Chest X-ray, PA view. Patient: 49 years old, sex M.
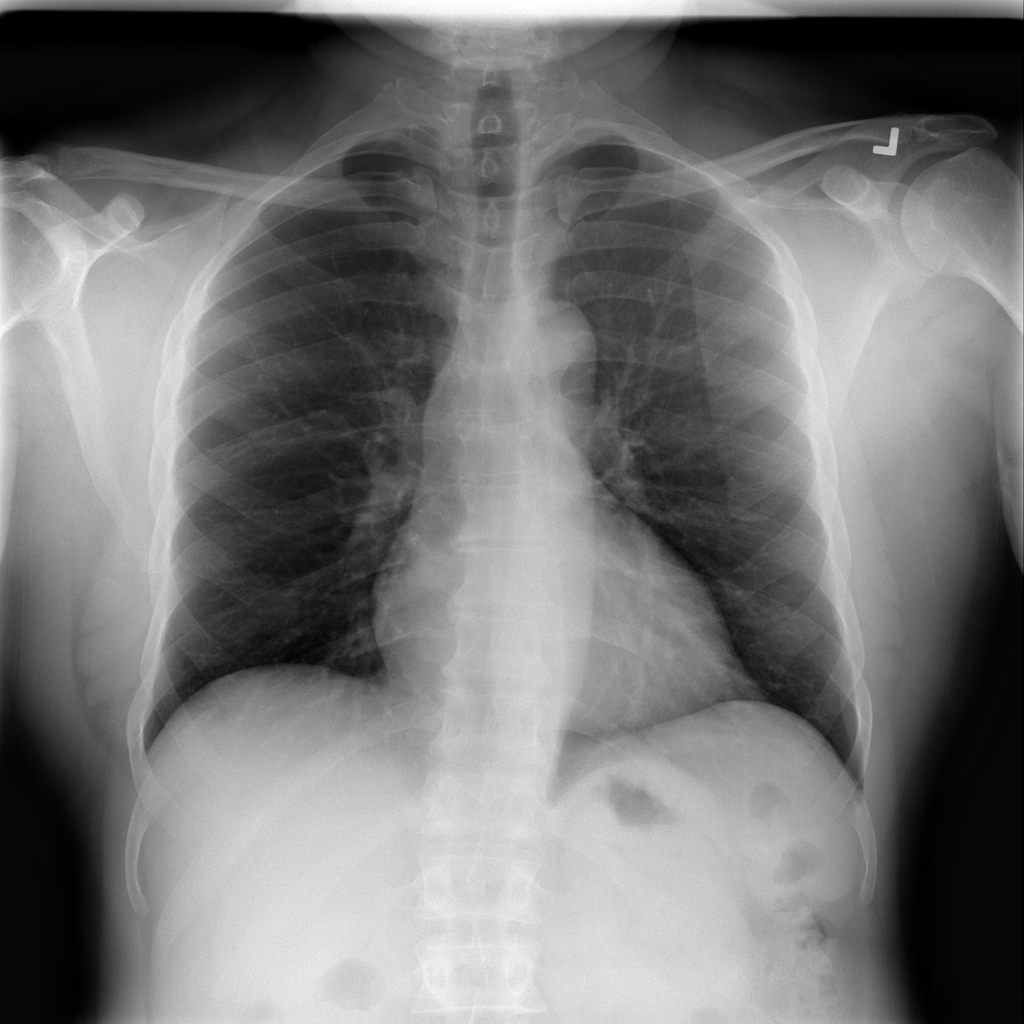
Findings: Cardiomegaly